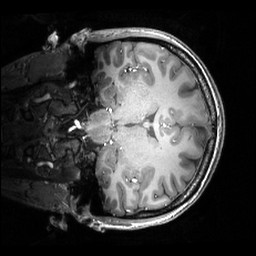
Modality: T1w
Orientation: coronal
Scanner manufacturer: philips
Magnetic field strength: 7 T
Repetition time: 0.008 s
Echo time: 0.001974 s